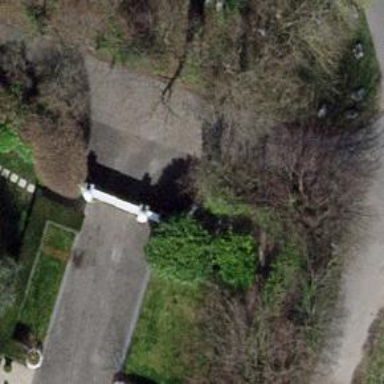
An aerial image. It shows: Gate.